Interaction volume radius: 10 \u00c5
Interaction volume height: 40 \u00c5
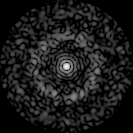
Disorder parameter: 0.8252